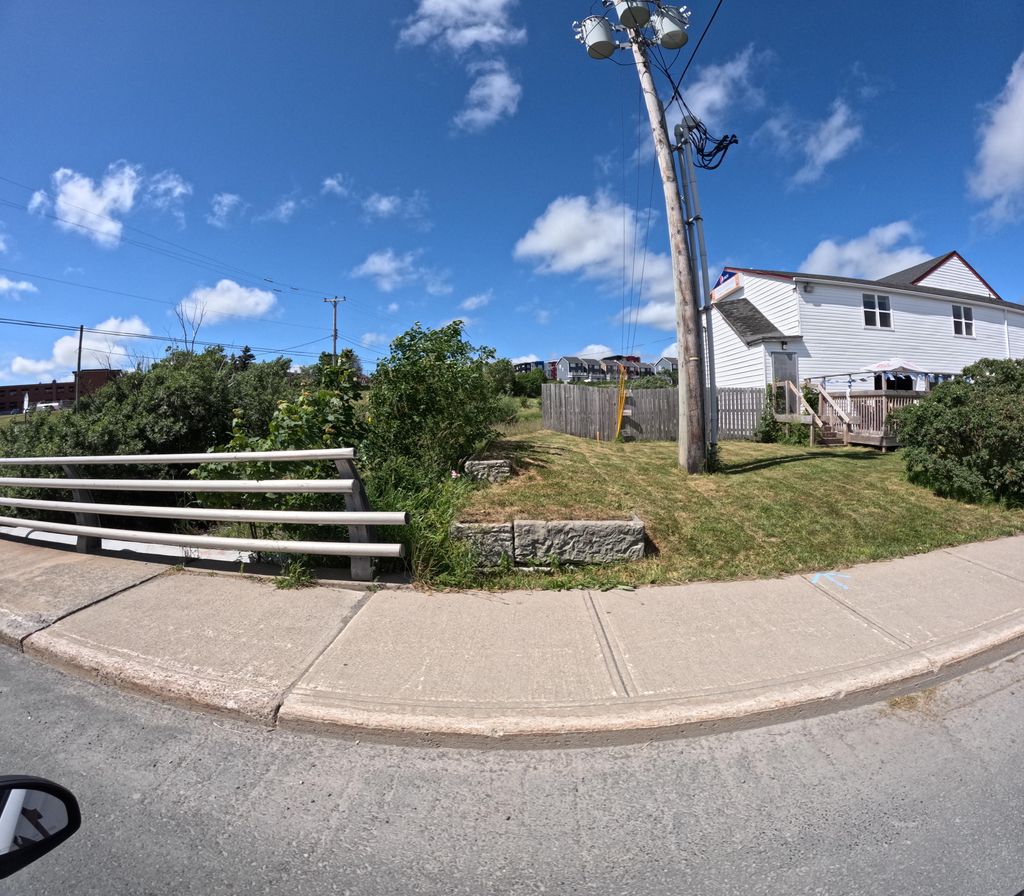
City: st_johns